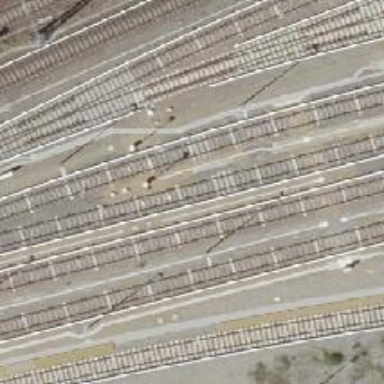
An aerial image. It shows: Railway signal.